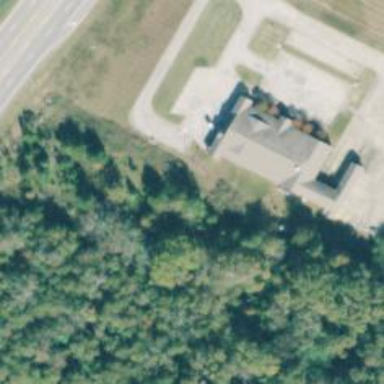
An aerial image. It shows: Service building that serves as post office.